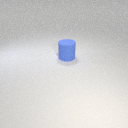
large blue rubber cylinder